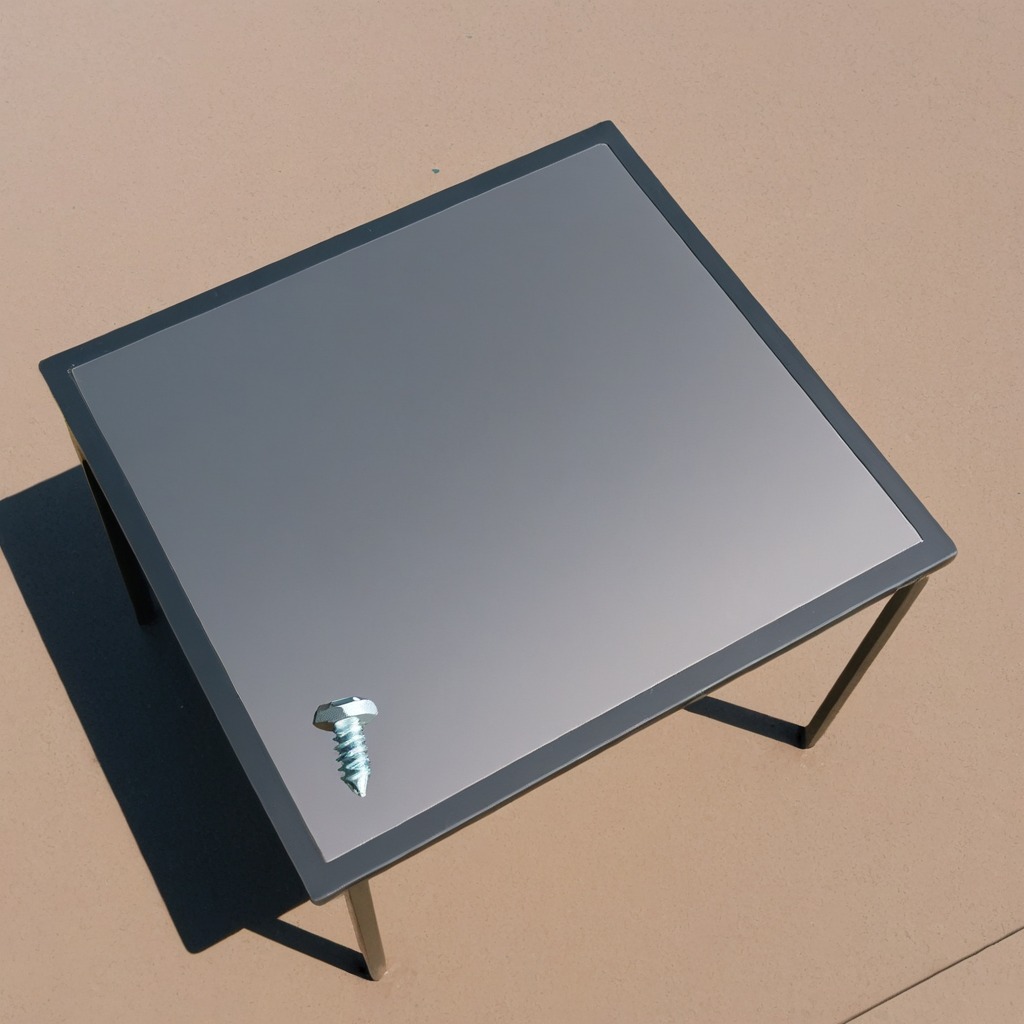
A metal screw is lying on the table.